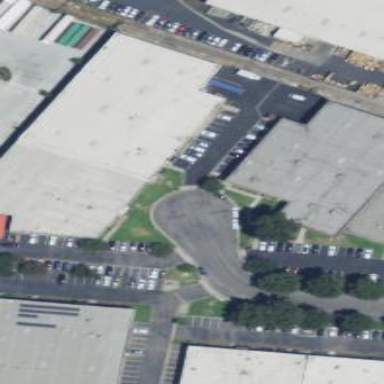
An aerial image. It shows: Warehouse.